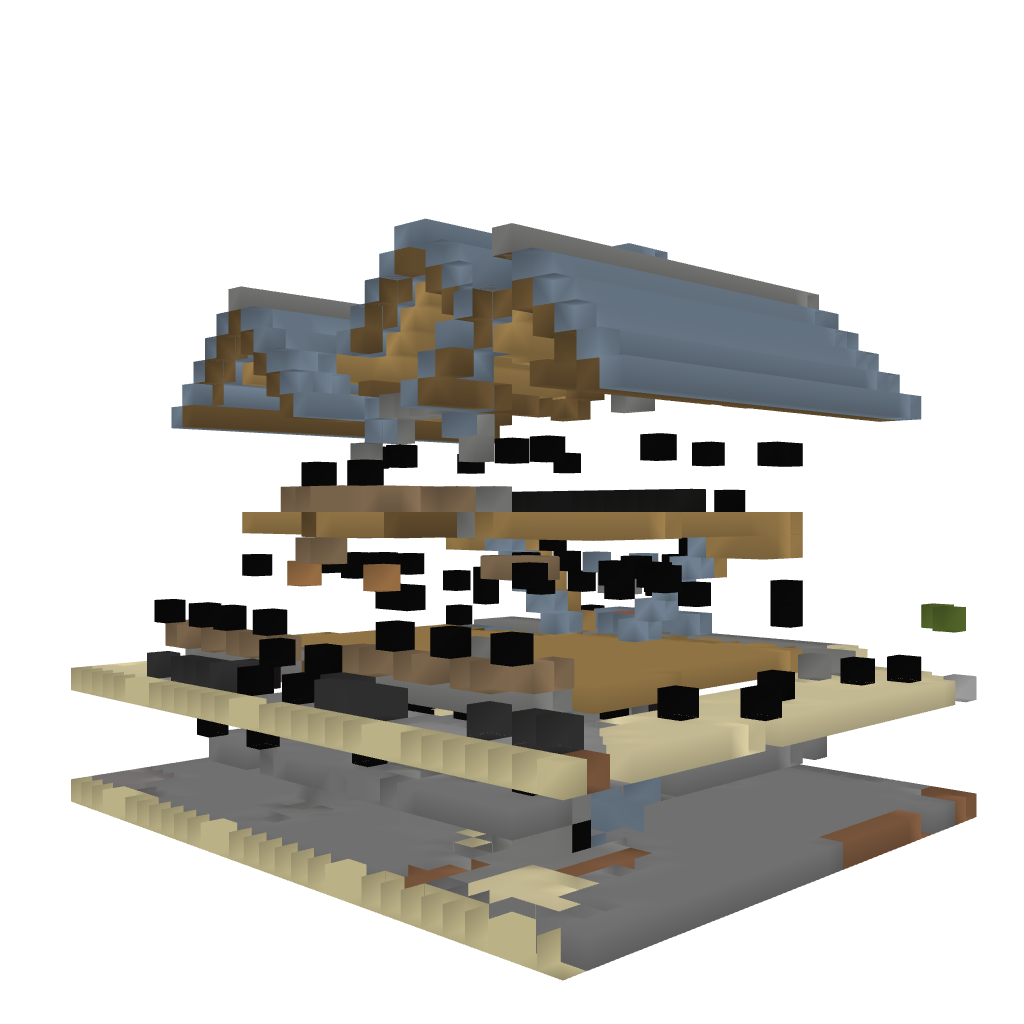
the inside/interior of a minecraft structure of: Survival island house